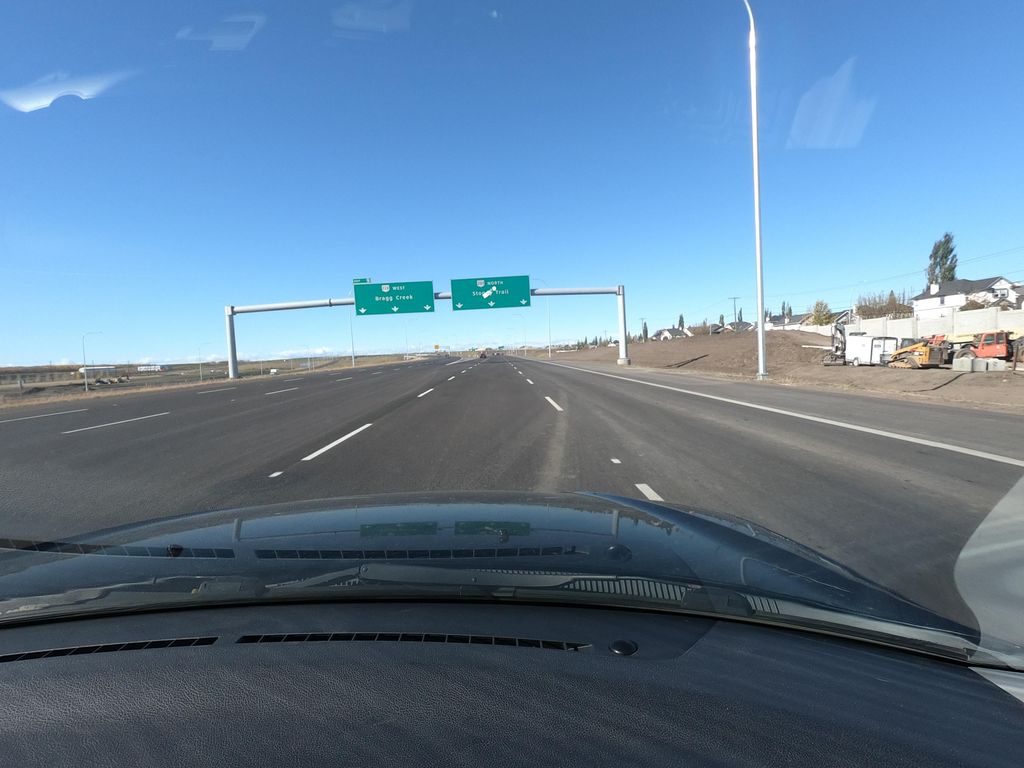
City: calgary